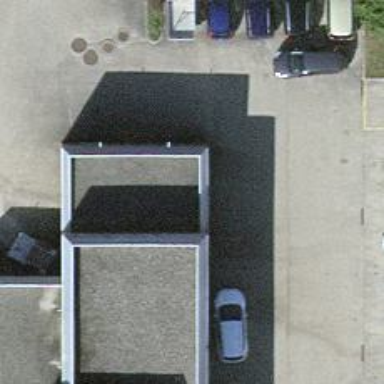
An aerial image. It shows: Car wash facility.